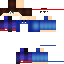
A male human skin with medium skin, wearing brown long hair dressed in a blue hoodie and blue pants, featuring a closed mouth.